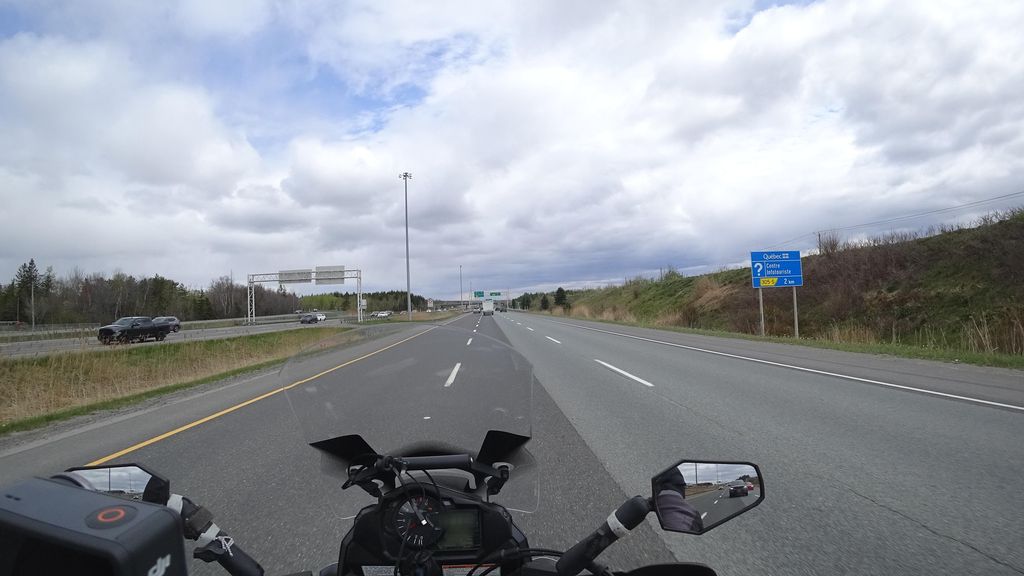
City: quebec_city